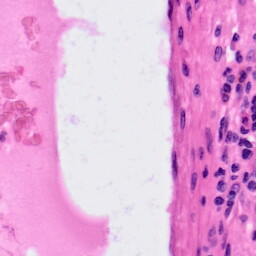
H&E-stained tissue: Colon